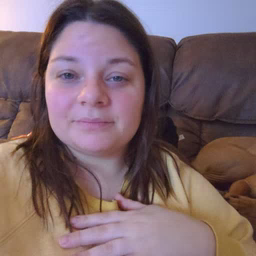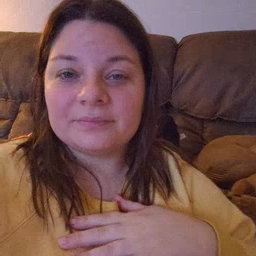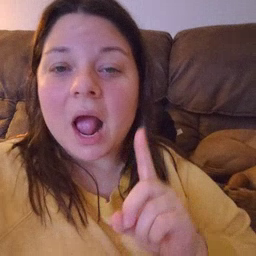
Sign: up